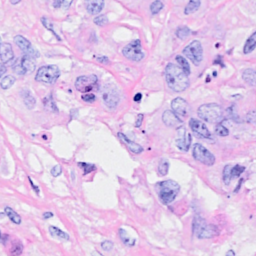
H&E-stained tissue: Breast